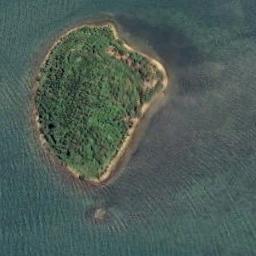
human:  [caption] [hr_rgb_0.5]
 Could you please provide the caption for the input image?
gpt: The island in the middle is bigger .

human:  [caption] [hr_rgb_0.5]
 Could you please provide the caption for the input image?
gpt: Many trees are on the island .

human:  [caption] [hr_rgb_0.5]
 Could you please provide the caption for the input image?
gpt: The island with dense vegetation is surrounded by green waters .

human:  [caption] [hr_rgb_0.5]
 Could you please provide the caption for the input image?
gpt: The irregularly shaped green island is surrounded by blue sea water, The island is full of green plants and there is a circle of white sand beaches .

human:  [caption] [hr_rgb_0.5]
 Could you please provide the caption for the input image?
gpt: The green island is surrounded by green water .